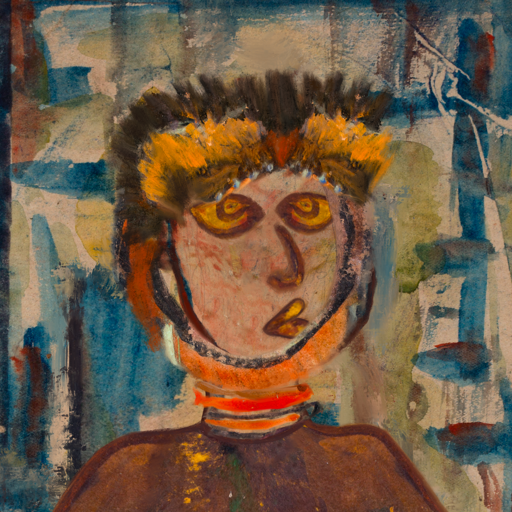
Background: Orphan, Head And Neck Side: Orphan, Face Side: Comrade, Bust: Comrade, Hair Side: Childish, Head Accessory: Gypsy_Queen, Second Necklace: Blank, Necklace: Experience, Baby: Blank